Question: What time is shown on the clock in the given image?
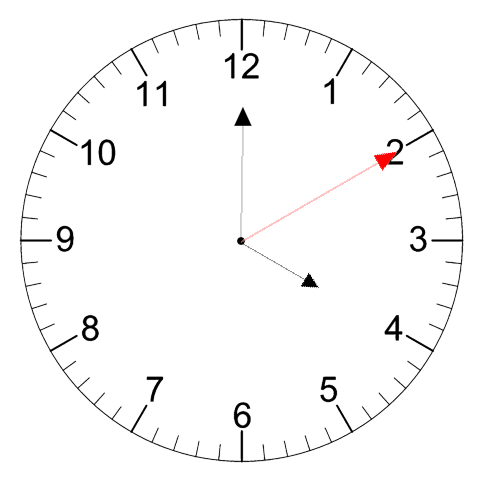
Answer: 04:00:10